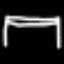
Label: bed